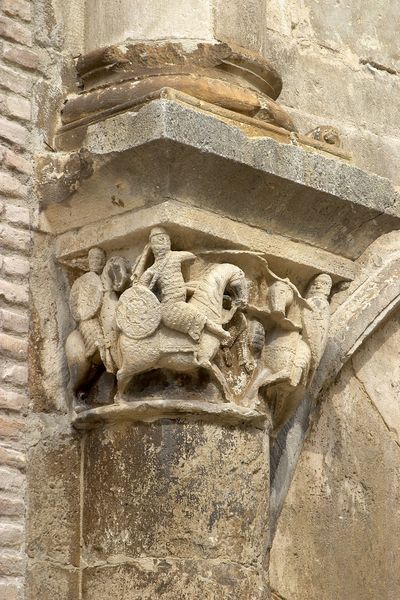
Titel: San Sepulco in Estella
Standort: Estella, San Sepulco (EU - E)
Schlagwörter: kampf, kämpfer, mann, männer, pfeiler, säule, gebäude, haus, wand, architektur, stein, kirche, pferd, pferde, reiter, reiten, zaumzeug, relief, farbig, bogen, fassade, mauer, ziegel, krieg, schlacht, lanze, soldaten, detail, steinmetz, foto, fotografie, schild, mauerwerk, rippen, waffen, soldat, waffe, helm, ritter, rüstung, kapitell, schnitzerei, helme, sandstein, säulenkapitell, krieger, speer, basis, figürlich, bau, schwerz, kapitel, bauwerk, ziegelstein, architraf, architraph, schilde, halbsäule, sper, kettenhemd, verwittert, konflikt, verwitterung, rundschild, pfieler, schilkd